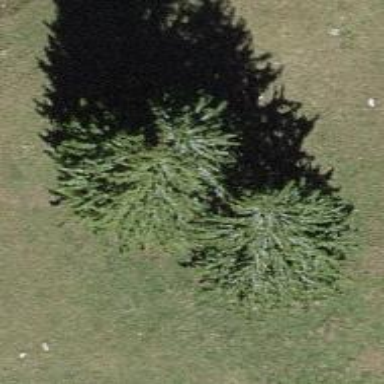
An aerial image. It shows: Evergreen needleleaved tree typically found in agricultural areas.